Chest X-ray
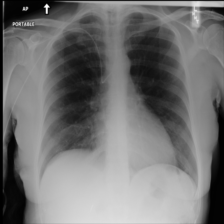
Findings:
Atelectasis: negative
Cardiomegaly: negative
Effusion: negative
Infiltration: negative
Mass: negative
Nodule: negative
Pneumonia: negative
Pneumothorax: negative
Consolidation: negative
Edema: negative
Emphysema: negative
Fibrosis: negative
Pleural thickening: negative
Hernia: negative